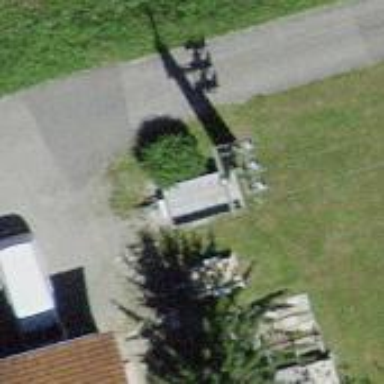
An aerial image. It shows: Termination power pole.